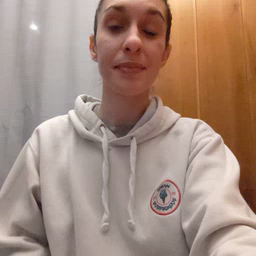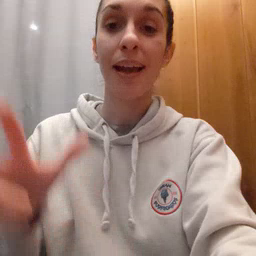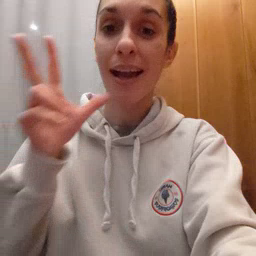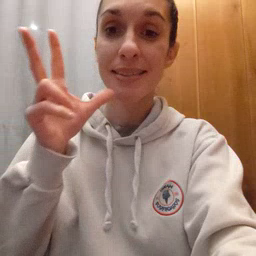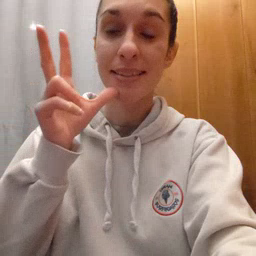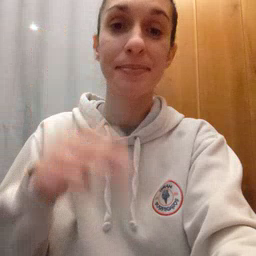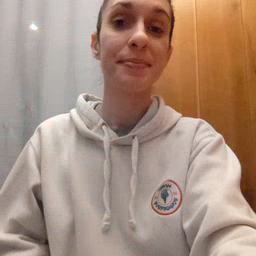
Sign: hen